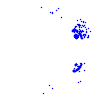
Particle: electron